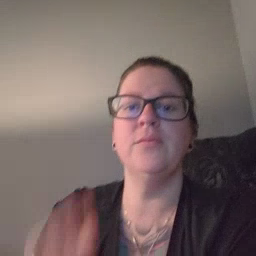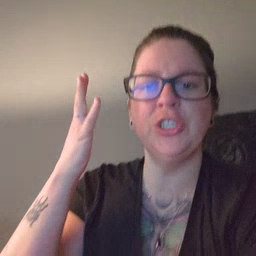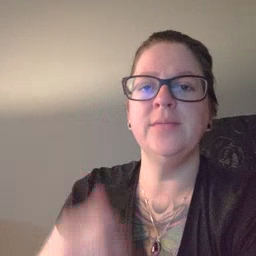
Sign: tree